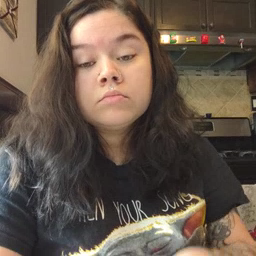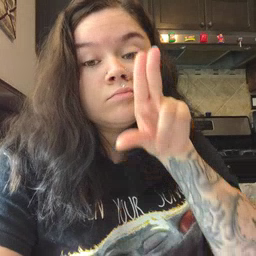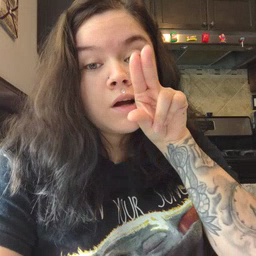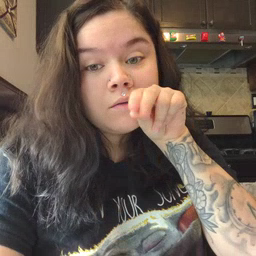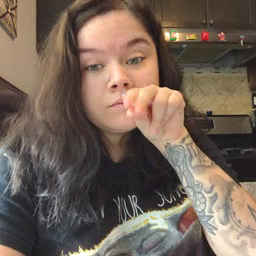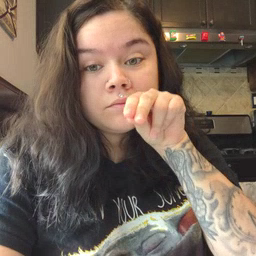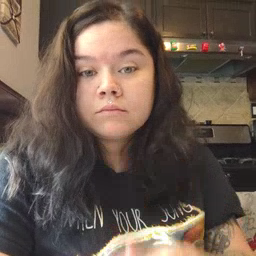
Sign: duck